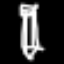
Label: pencil